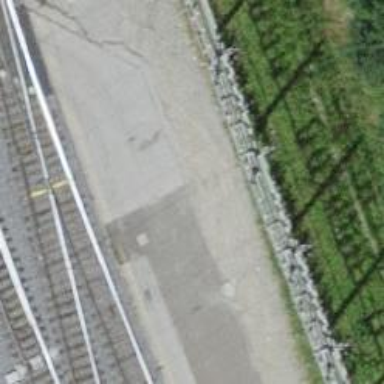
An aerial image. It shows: View of railway yard.